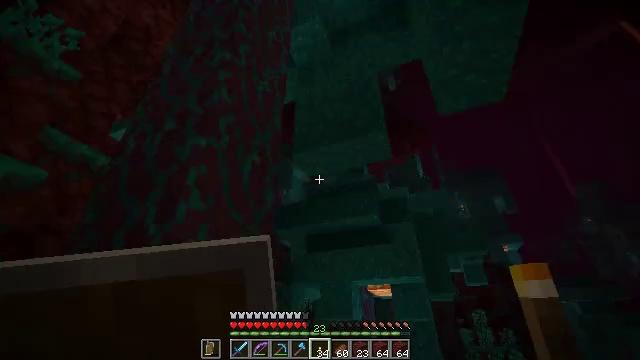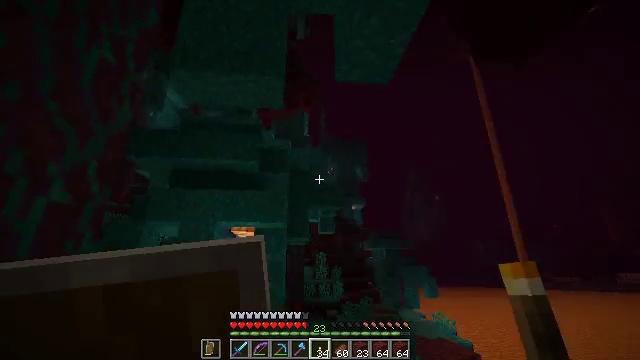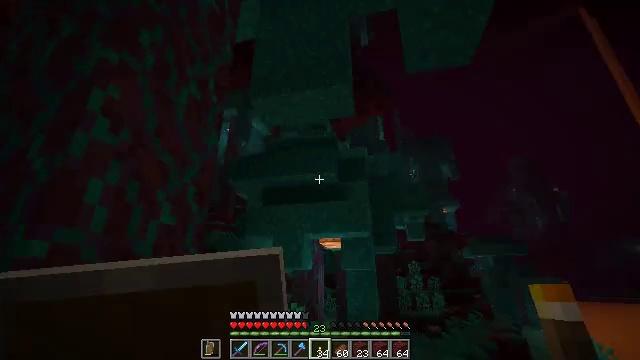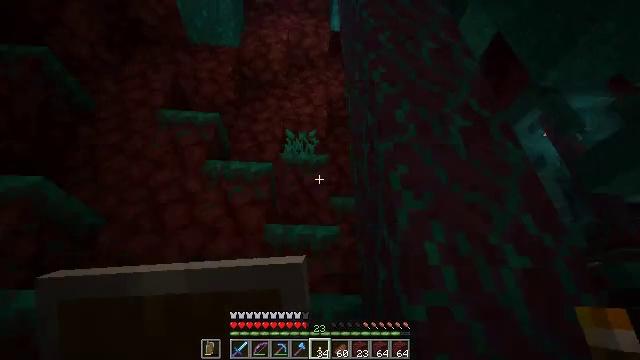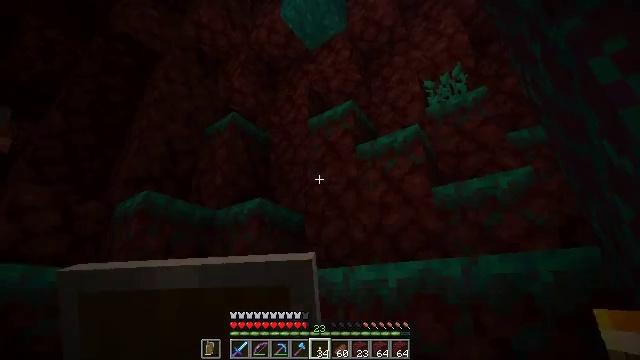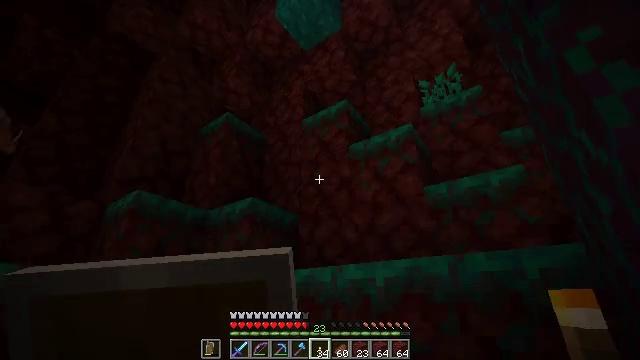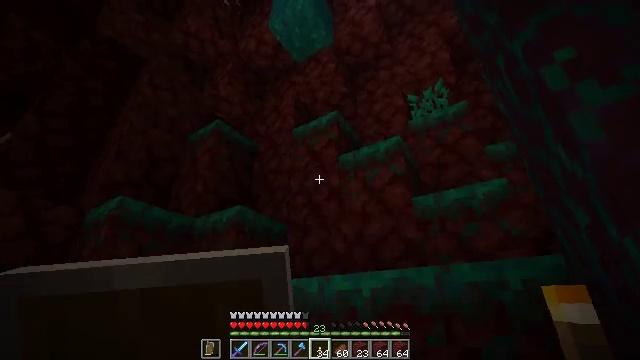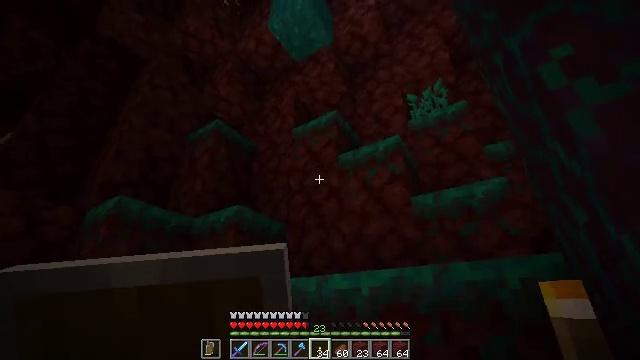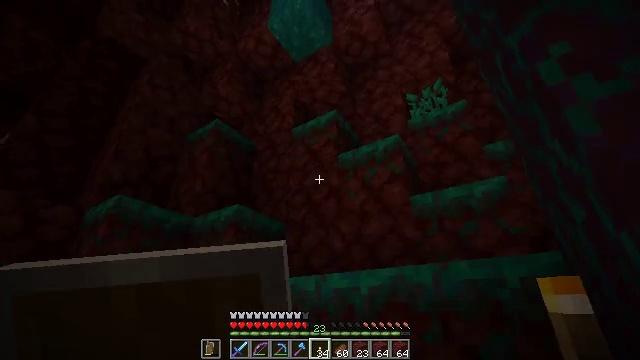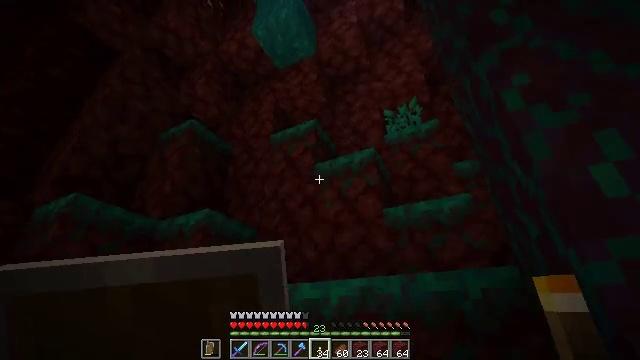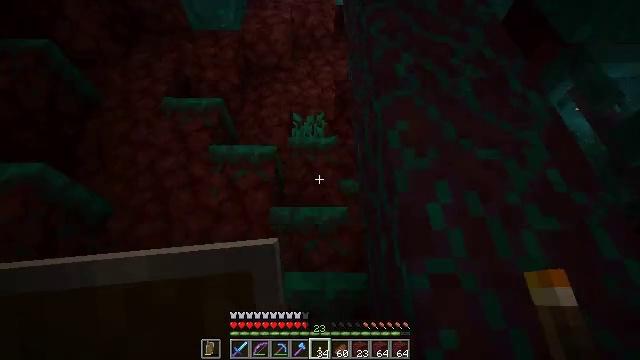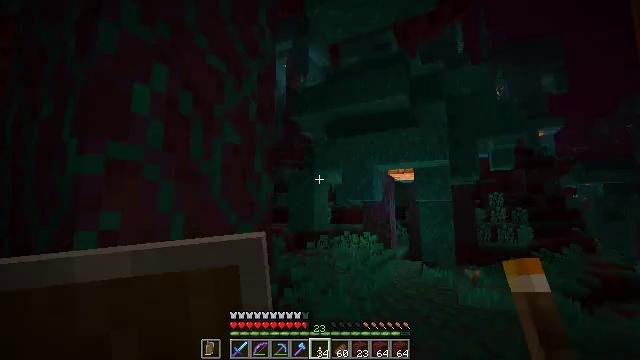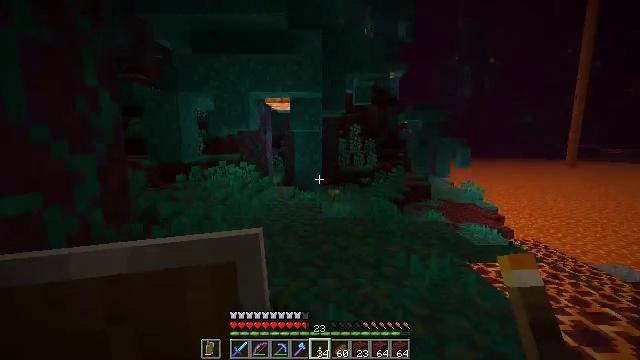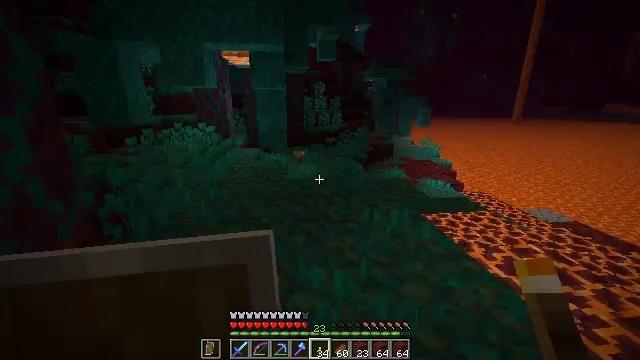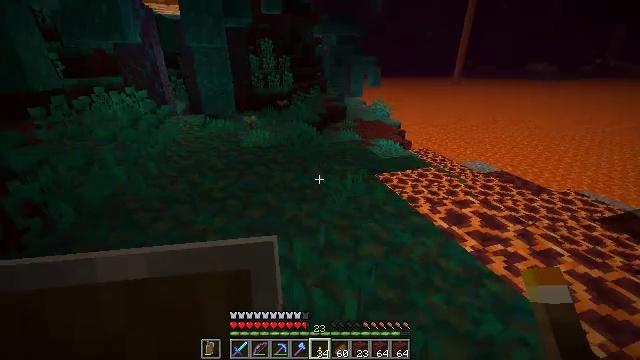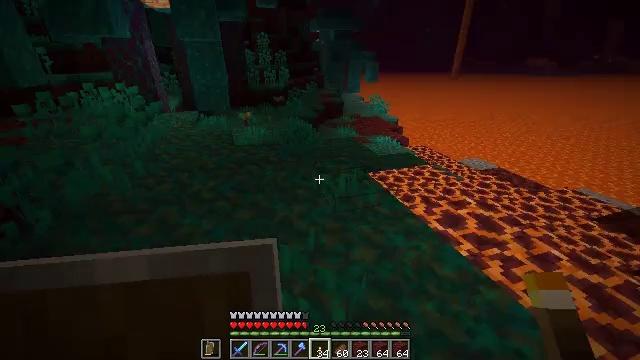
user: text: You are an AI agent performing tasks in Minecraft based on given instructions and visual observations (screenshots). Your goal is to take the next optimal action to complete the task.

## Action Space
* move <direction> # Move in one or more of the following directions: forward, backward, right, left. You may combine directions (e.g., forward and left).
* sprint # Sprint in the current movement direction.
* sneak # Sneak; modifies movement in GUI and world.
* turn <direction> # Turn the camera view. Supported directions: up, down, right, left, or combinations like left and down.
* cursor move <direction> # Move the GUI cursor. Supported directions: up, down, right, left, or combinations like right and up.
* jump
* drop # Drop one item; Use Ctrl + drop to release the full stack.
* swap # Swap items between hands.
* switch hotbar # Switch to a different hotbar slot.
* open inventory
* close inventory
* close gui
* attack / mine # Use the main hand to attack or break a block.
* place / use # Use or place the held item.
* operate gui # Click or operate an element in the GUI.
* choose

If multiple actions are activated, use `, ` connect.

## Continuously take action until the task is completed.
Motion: motion action
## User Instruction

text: Mine the warped stem in the Nether.
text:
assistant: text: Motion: move forward, turn right and down
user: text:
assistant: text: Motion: move forward, turn left and up
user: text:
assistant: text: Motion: move forward, turn left and up
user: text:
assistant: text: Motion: turn left and down
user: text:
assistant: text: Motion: no_op
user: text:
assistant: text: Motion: turn right and up
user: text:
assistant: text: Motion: no_op
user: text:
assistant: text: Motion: no_op
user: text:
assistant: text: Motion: turn right and up
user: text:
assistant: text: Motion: turn right
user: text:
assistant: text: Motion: turn right and down
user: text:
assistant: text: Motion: turn right and down
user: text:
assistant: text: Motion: turn right and down
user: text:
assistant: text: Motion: move forward, turn right and down
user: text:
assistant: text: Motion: move forward and move right
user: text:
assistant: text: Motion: move forward and move right
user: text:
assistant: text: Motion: move forward, turn left and up
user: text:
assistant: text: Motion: move forward
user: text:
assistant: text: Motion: move forward, sprint, turn left and up
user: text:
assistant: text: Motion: move forward, sprint, turn left and up
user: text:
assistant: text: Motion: move forward, sprint
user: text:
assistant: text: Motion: move forward, turn left and up
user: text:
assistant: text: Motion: move forward, turn left and up
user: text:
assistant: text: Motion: move forward, turn left and up
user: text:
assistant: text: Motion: move forward, turn left and up
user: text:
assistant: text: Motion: move forward
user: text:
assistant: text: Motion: move forward, turn left and up
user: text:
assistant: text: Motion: move forward, turn left and up
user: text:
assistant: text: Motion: move forward, turn left
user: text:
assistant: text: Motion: move forward, turn left